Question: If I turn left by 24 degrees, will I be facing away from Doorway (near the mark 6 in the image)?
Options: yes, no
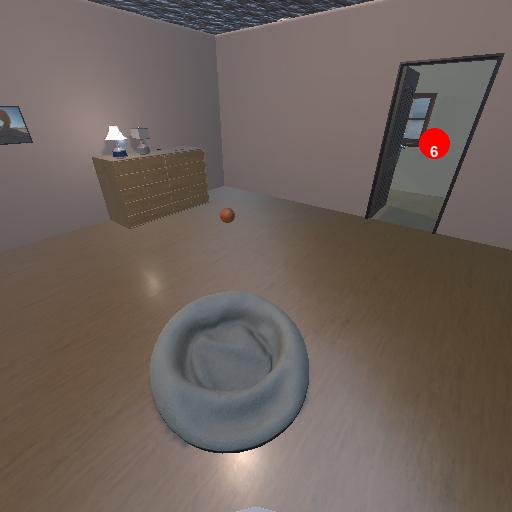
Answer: yes